Question: I have a Document based application with an undo manager.
I edit my document which adds stuff into the undo manager. This marks my document as "dirty" :
I save, and the data goes to the file which is fine. But the document is still marked "dirty".
I override :
'''
- (NSData *)dataOfType:(NSString *)typeName error:(NSError **)outError
- (BOOL)readFromData:(NSData *)data ofType:(NSString *)typeName error:(NSError **)outError
- (IBAction)saveDocument:(id)sender
- (IBAction)openDocument:(id)sender
- (IBAction)newDocument:(id)sender
'''
and 'autosavesInPlace' returns 'NO'. Any idea ?
Thanks
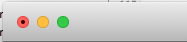
Answer: For some reason I added
'''
-(IBAction) saveDocument:(id) sender {
...
}
-(IBAction) openDocument:(id) sender {
...
}
'''
in my document and I shouldn't have done that. Implementing
'''
- (NSData *)dataOfType:(NSString *)typeName error:(NSError **)outError
- (BOOL)readFromData:(NSData *)data ofType:(NSString *)typeName error:(NSError **)outError
'''
was enough and NSDocument takes care of everything